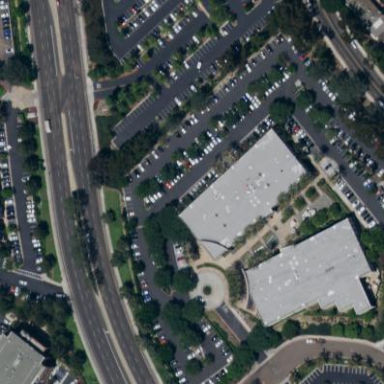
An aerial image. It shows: Office building.